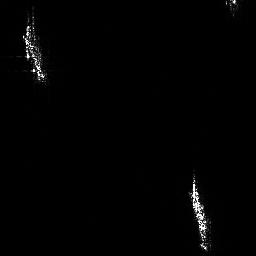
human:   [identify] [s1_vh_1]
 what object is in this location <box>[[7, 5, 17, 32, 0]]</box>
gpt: <ref>1 large ship at the top left</ref>